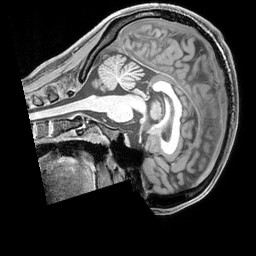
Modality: T1w
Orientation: sagittal
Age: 22
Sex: female
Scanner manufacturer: siemens
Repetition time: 2.3 s
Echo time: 0.00226 s